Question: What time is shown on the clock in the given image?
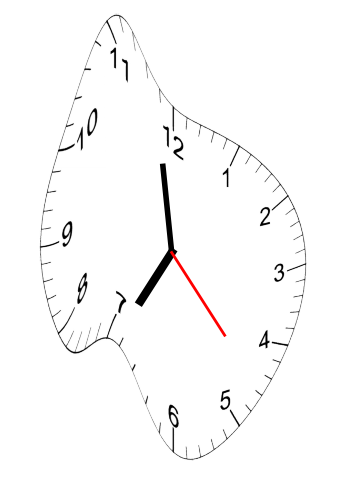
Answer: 06:58:23